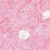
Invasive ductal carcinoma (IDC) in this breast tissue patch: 0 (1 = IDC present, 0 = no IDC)